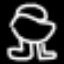
Label: frog